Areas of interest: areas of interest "BYD Dynasty Network (Chaozhou CaiZhi 4S Store)"
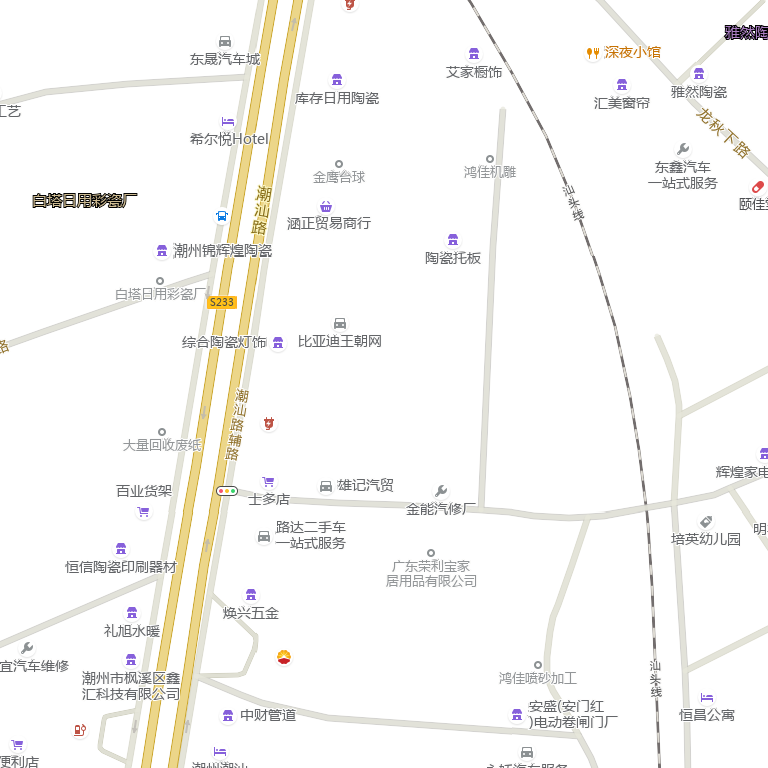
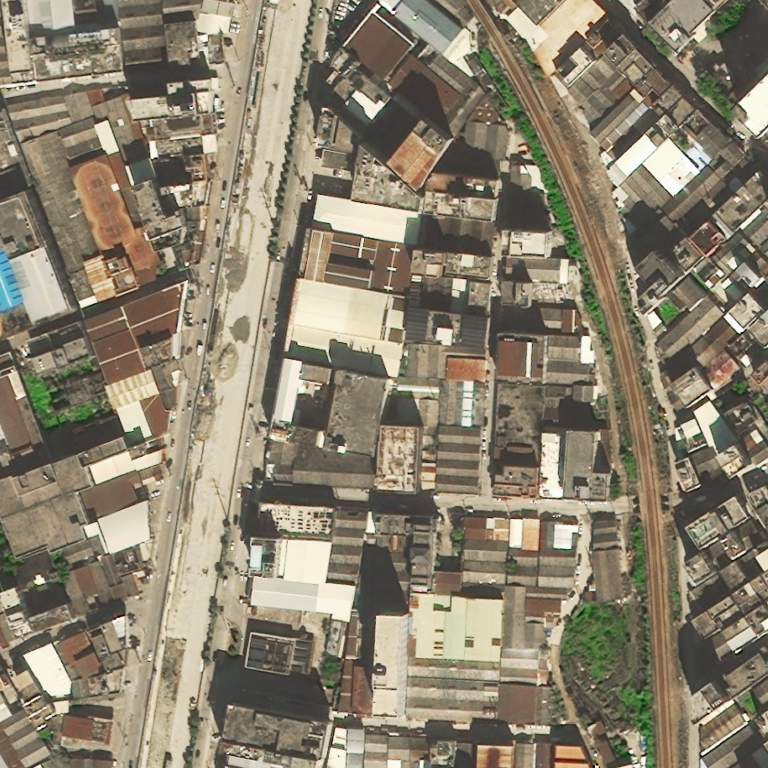